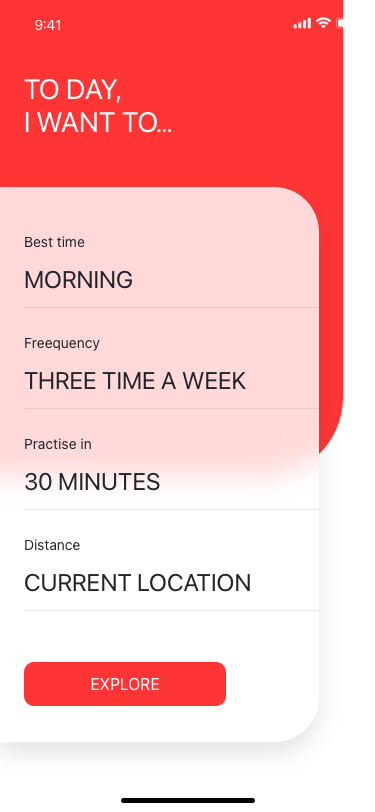
Text in this UI design:
TO DAY,
I WANT TO…
MORNING
Best time
THREE TIME A WEEK
Freequency
30 MINUTES
Practise in
CURRENT LOCATION
Distance
EXPLORE